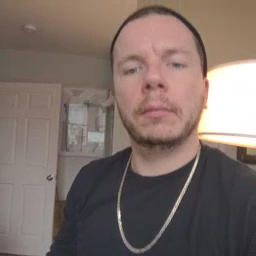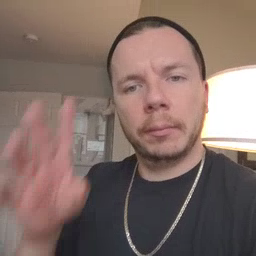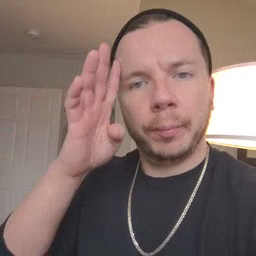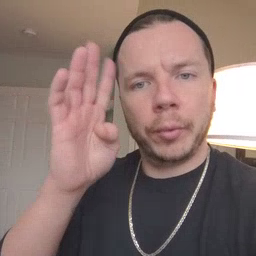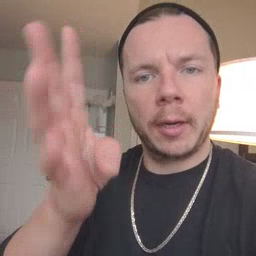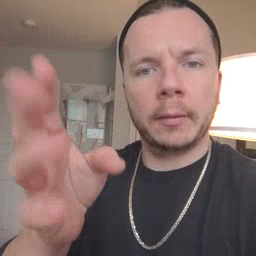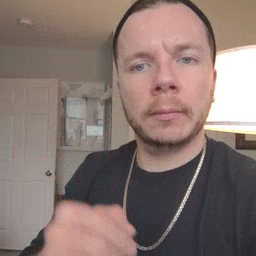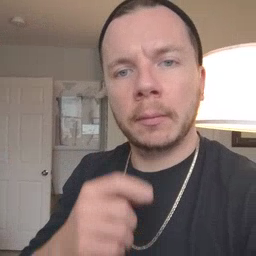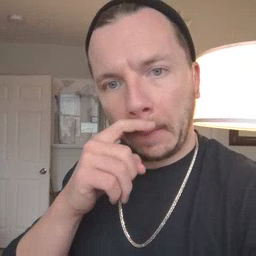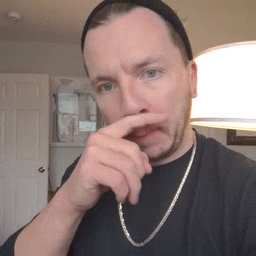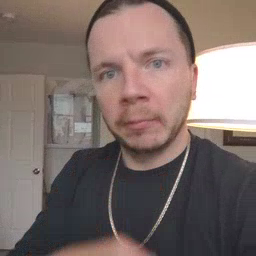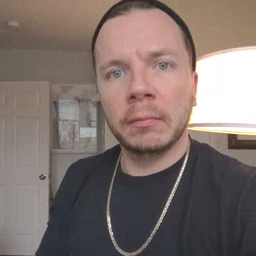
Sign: pretend